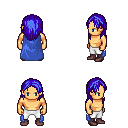
a pixel art fantasy rpg character, male body template, human, tanned skin, blue cape, white pants, blue long hairstyle, maroon shoes, four views (front, back, left, right), 2x2 character sprite sheet, small pixel art, hard edges, no anti-aliasing